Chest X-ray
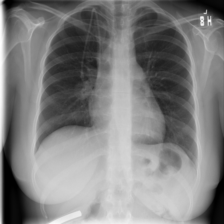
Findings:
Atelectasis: negative
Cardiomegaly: negative
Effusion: negative
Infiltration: negative
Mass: negative
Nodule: negative
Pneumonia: negative
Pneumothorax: negative
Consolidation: negative
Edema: negative
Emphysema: negative
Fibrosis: negative
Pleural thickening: negative
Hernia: negative